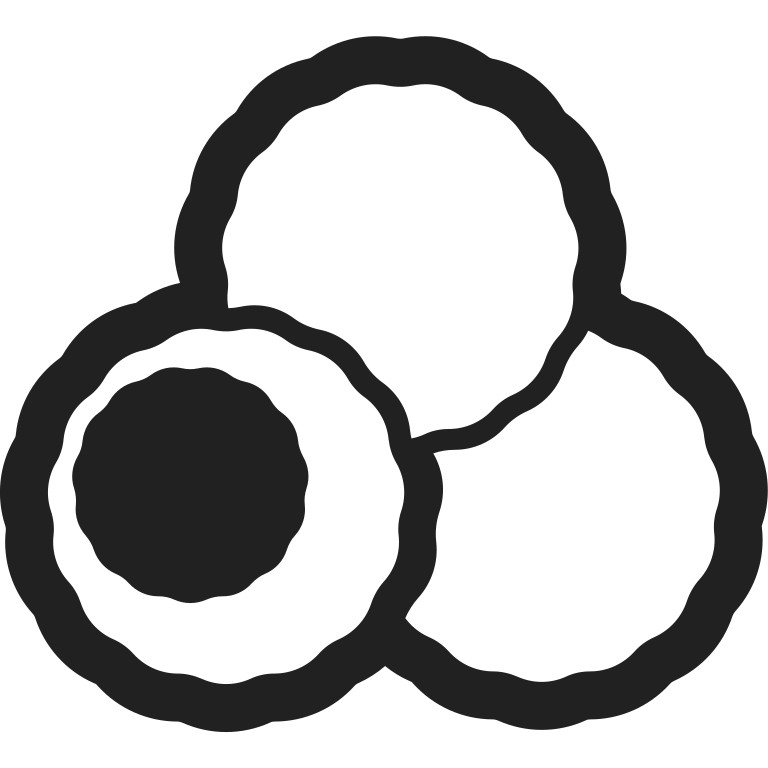
falafel high contrast